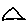
Label: triangle